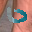
Label: 0